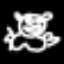
Label: frog